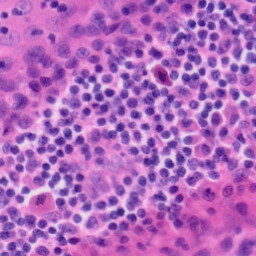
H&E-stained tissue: Tonsil